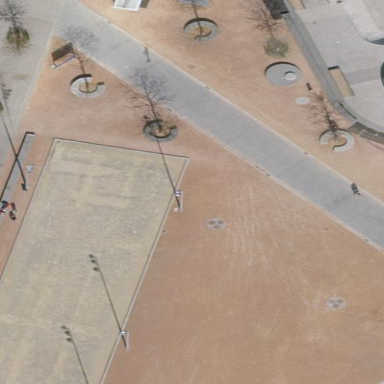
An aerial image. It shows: Pitch with fine gravel surface for playing boules.